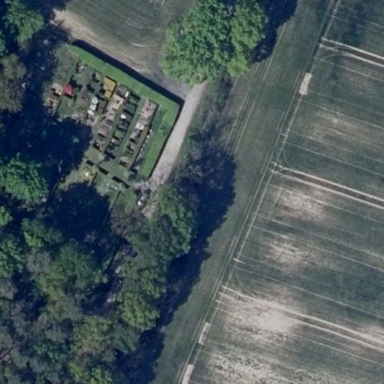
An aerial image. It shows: Cemetery.